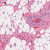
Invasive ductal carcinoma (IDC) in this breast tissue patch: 0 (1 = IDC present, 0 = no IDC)